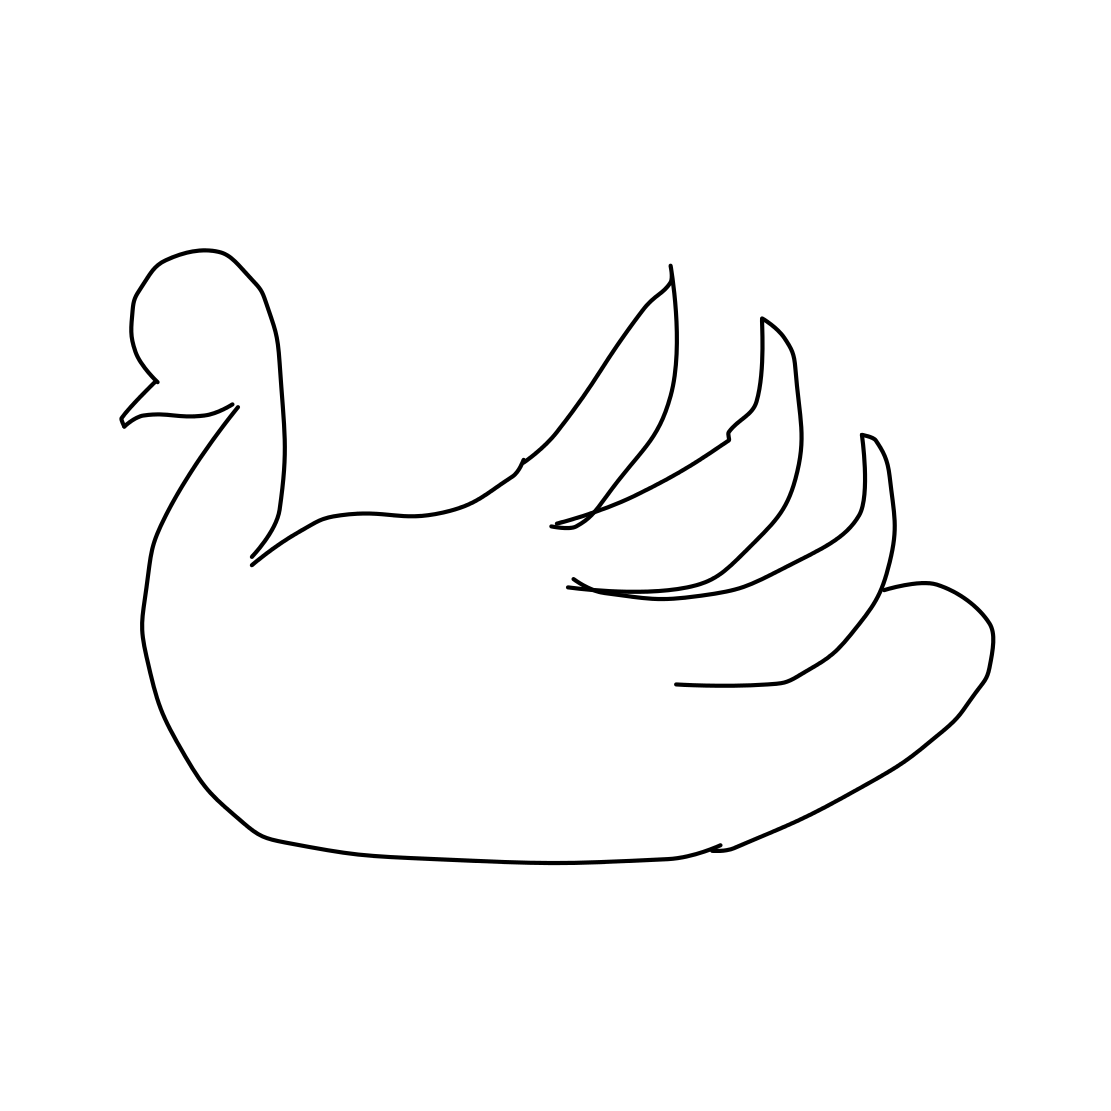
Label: swan